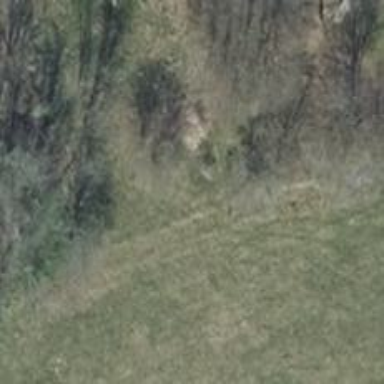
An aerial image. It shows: Row of deciduous broadleaved trees.